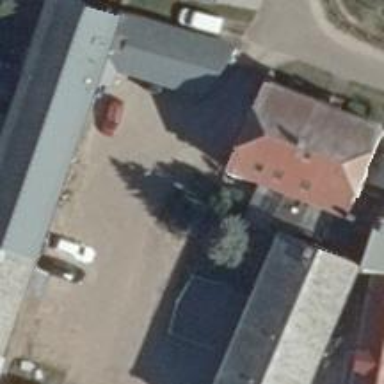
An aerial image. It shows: Part of building.